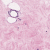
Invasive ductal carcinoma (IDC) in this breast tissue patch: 0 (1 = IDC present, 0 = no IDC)